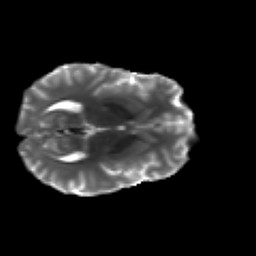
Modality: T2w
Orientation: axial
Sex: male
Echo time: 0.114 s